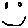
Label: smiley face